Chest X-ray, AP view. Patient: 51 years old, sex M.
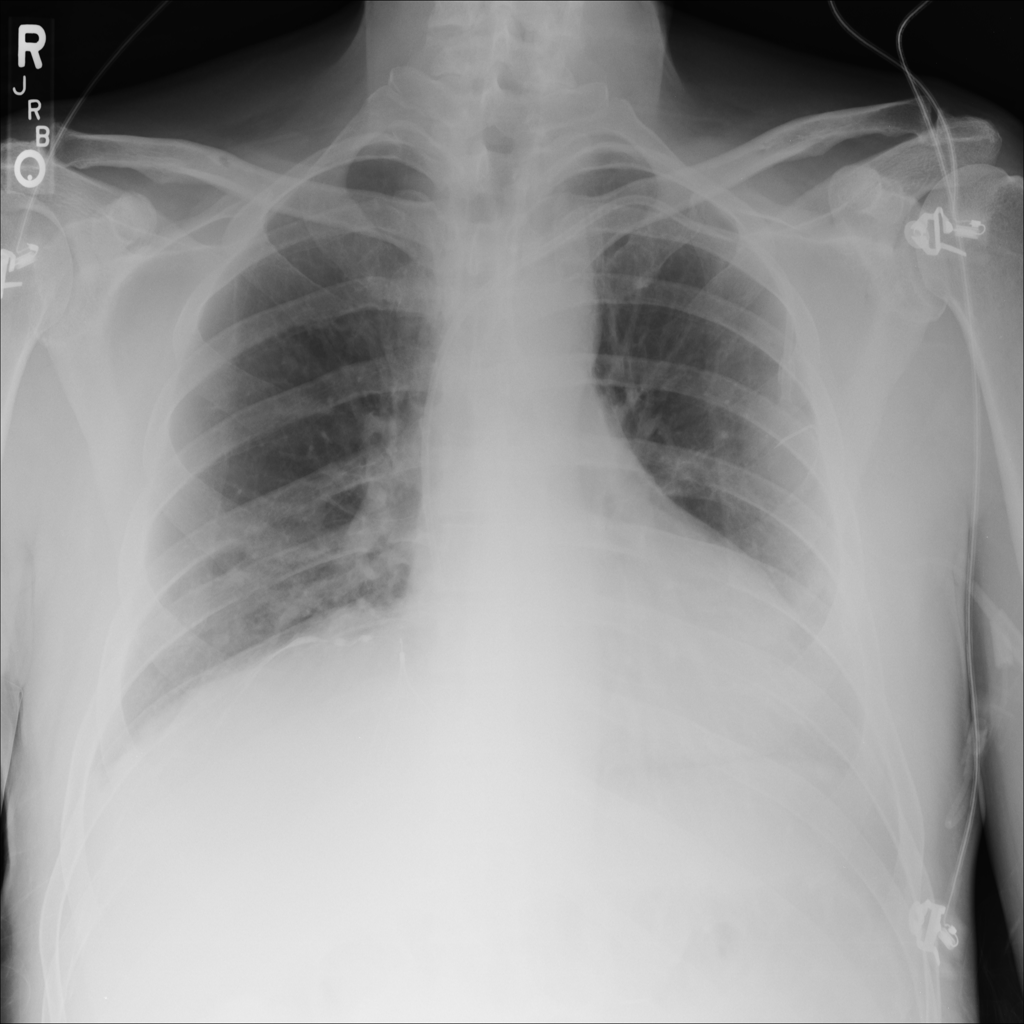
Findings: Nodule